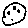
Label: moon